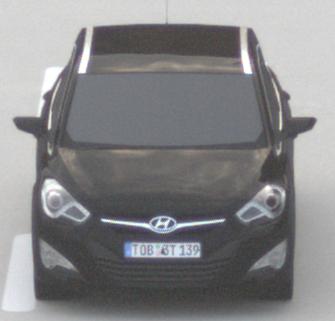
Make: Hyundai
Model: i40 Kombi 1.6 GDI
Detailed model: i40 (VF) Kombi
Model produced from: 2012/08
Model produced until: 2013/09
Doors: 5
Color: black
Road condition: dry road
Daytime: morning or afternoon
Contrast: low contrast